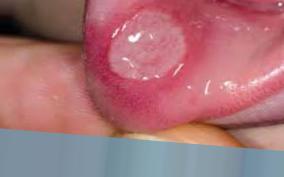
Condition: Mouth Ulcer